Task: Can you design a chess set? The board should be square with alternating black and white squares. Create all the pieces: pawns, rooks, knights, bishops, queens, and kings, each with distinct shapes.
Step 2246:
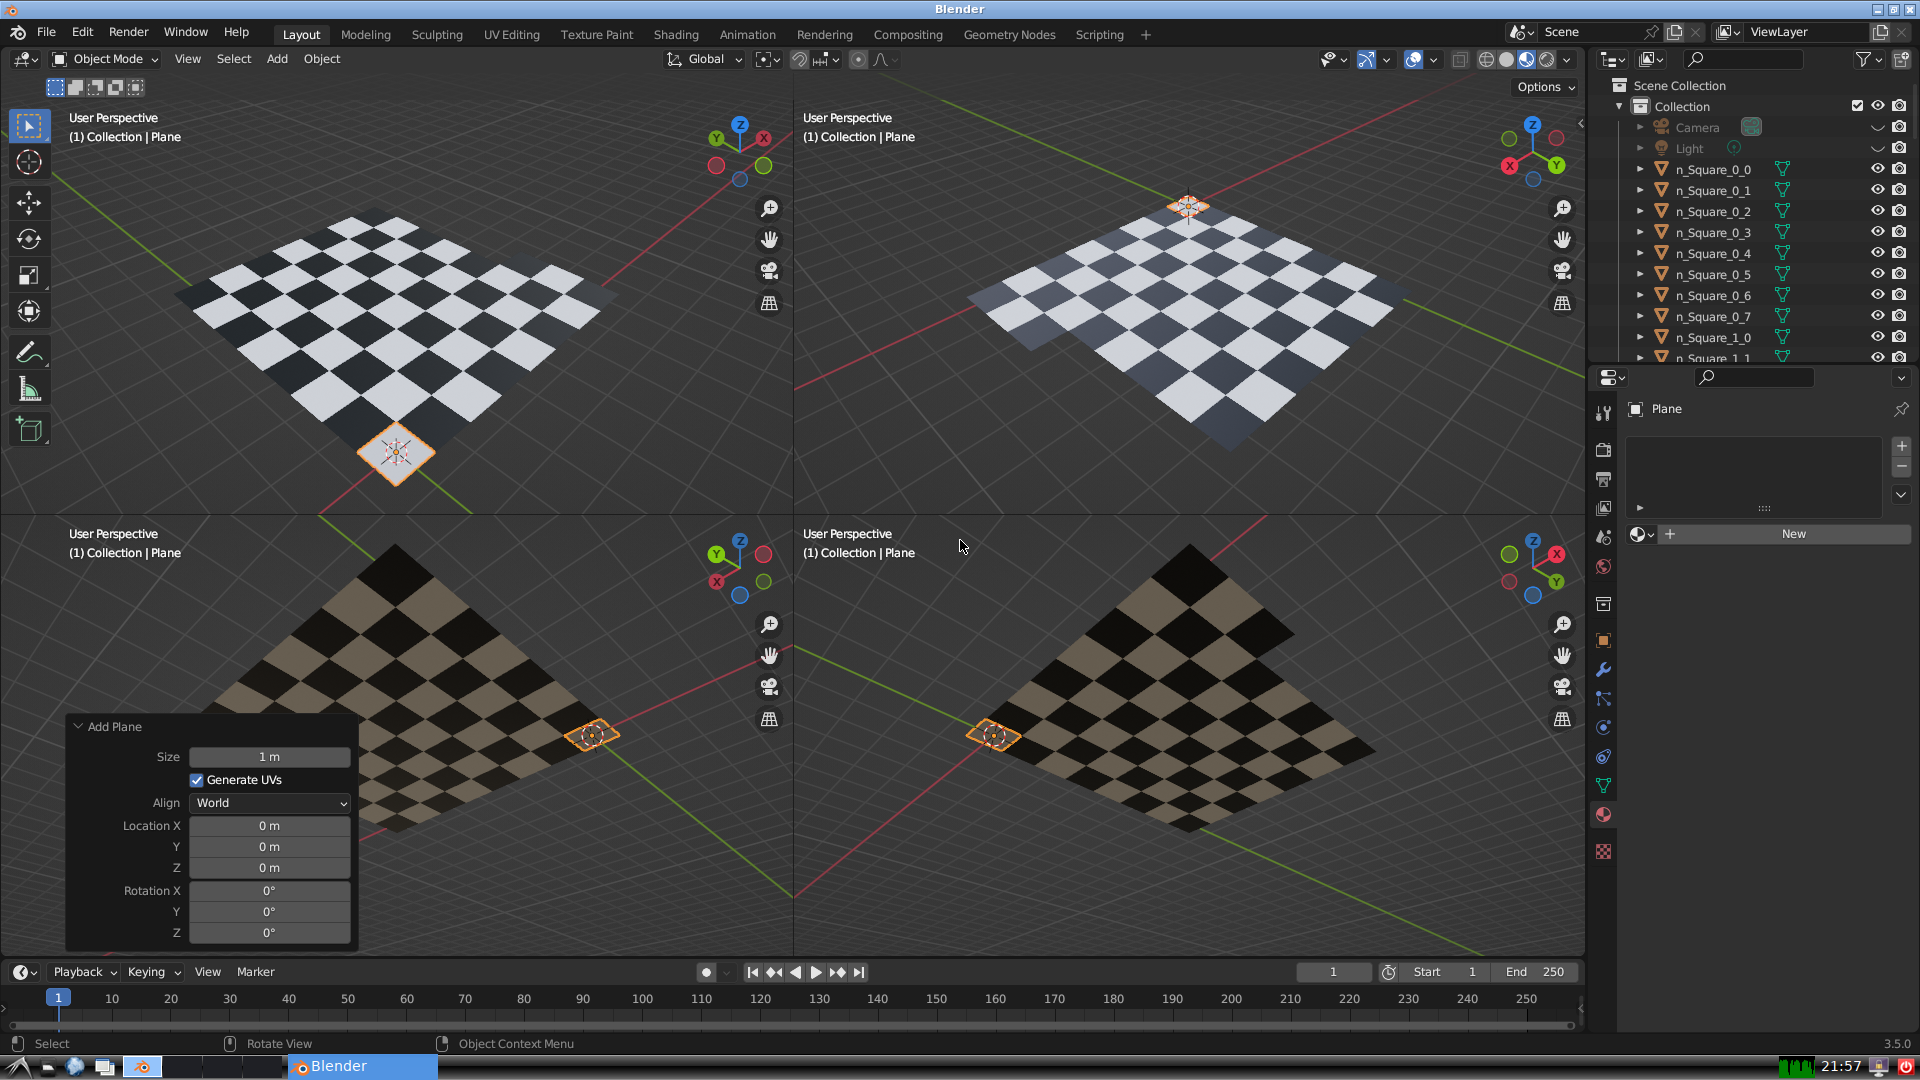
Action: {"key_press": ['Ctrl, Home']}